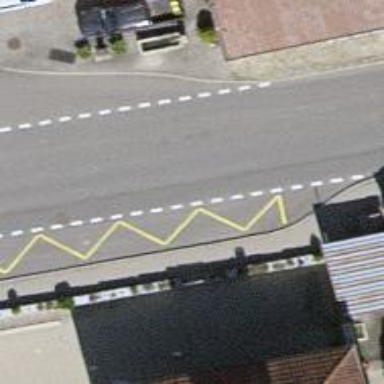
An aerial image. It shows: Bus stop with platform for public transport.